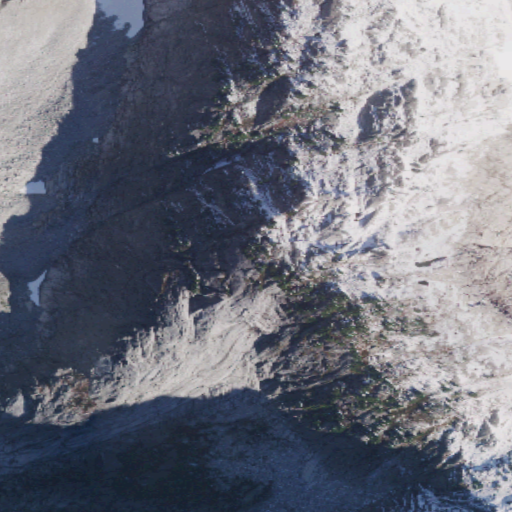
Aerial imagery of gap in Washington named Perfect Pass containing barren land, shrub, and snow